Interaction volume radius: 5 \u00c5
Interaction volume height: 15 \u00c5
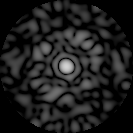
Disorder parameter: 0.8612